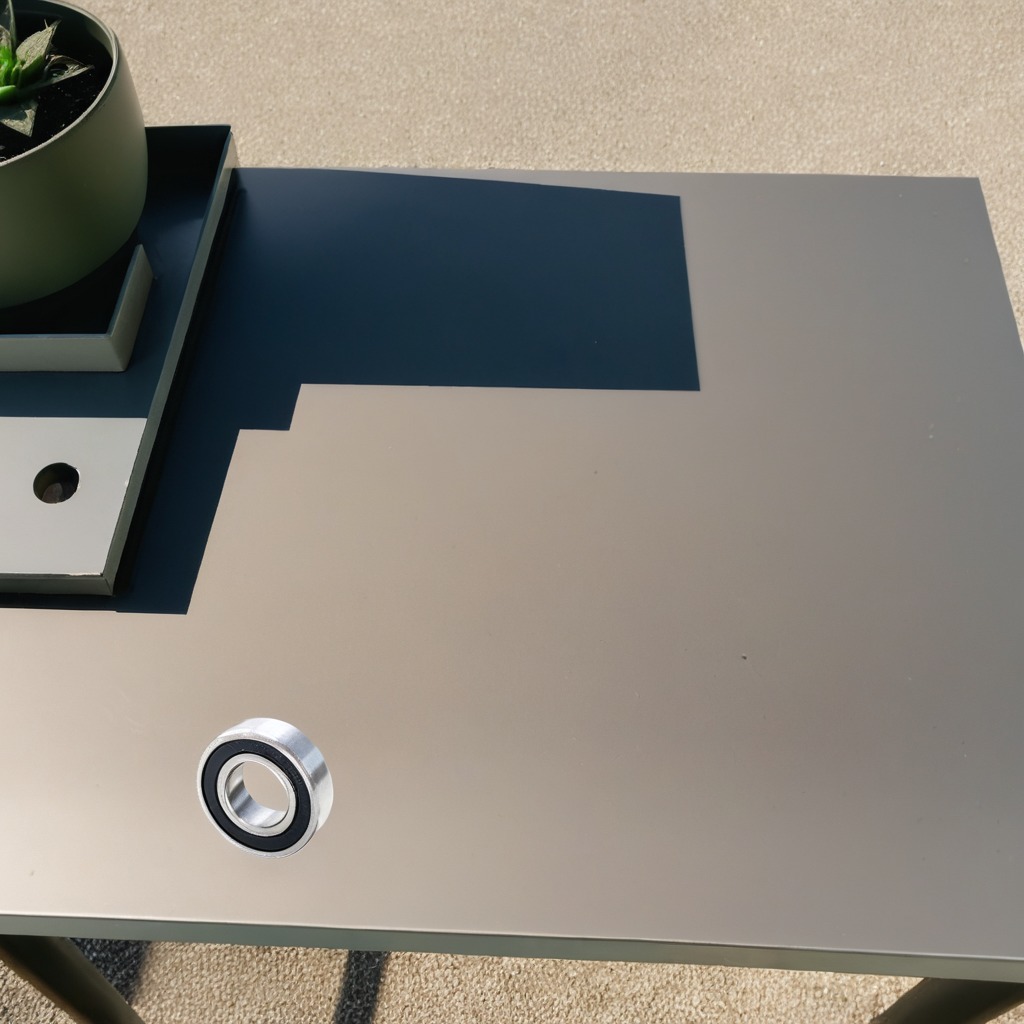
A metal ball bearing lies on the table.